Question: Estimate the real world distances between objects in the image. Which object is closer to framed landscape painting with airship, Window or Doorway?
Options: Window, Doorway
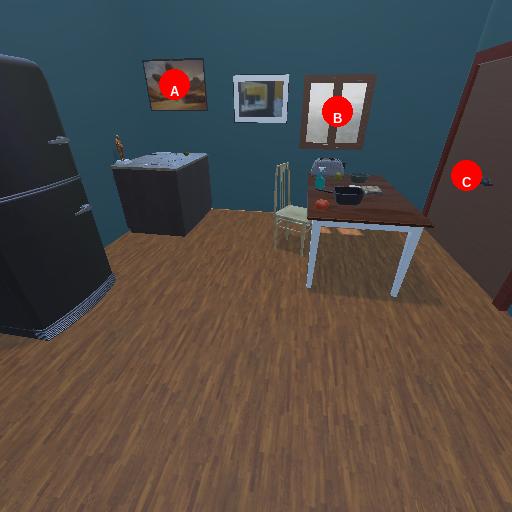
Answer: Window